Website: bh-photo
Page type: store-pickup
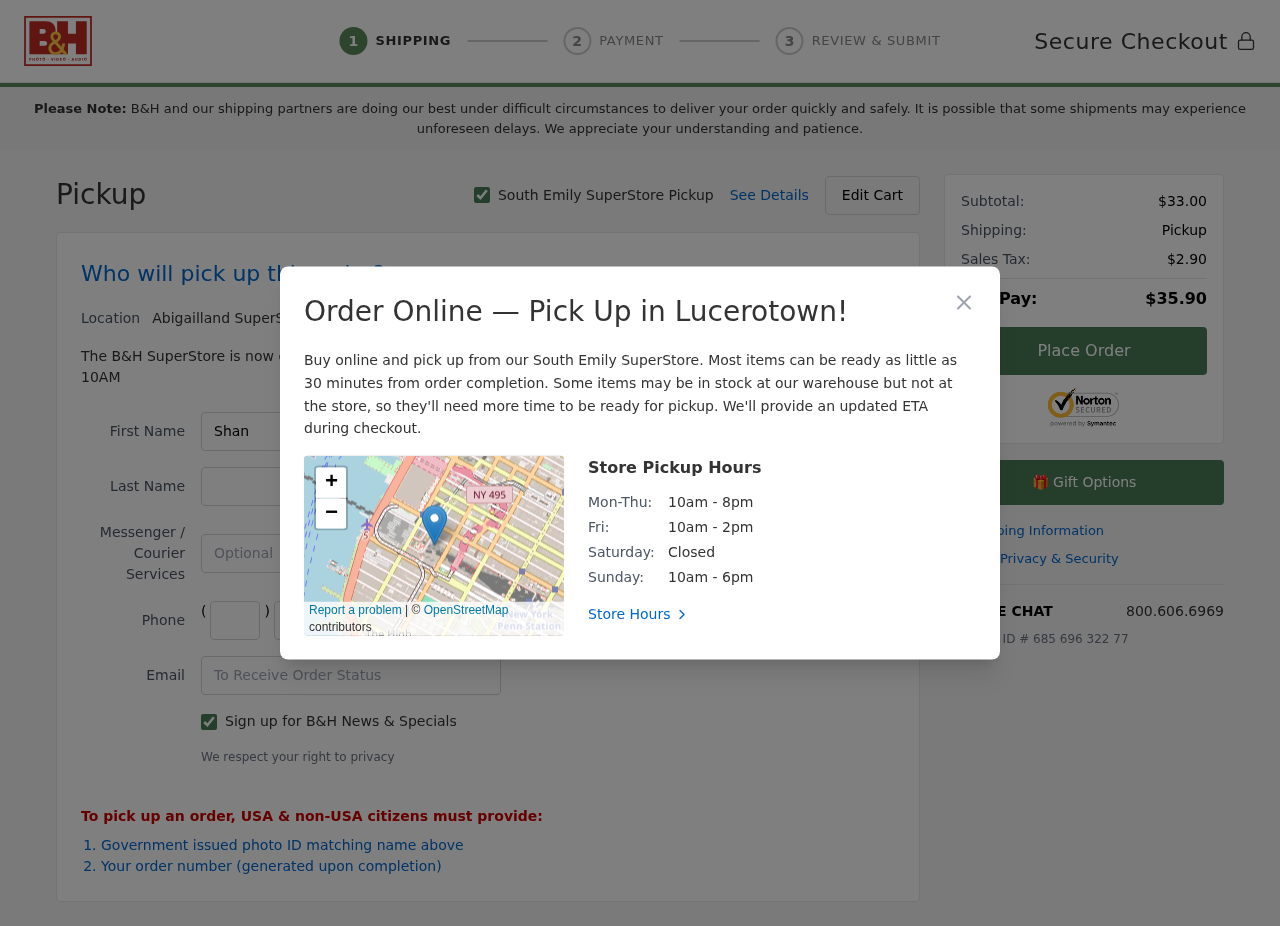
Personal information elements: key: PII_CITY
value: South Emily
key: PII_CITY2
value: Abigailland
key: PII_CITY3
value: Lucerotown
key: PII_EMAIL
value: shannon_valencia@hotmail.com
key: PII_FIRSTNAME
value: Shannon
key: PII_LASTNAME
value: Valencia
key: PII_PHONE_AREA
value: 453
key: PII_PHONE_PREFIX
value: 232
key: PII_PHONE_SUFFIX
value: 2273
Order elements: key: ORDER_SUBTOTAL
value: $33.00
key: ORDER_TAX
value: $2.90
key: ORDER_TOTAL
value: $35.90
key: ORDER_ID
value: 685 696 322 77